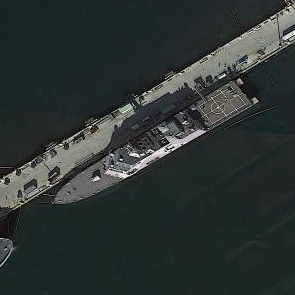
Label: Freedom-class_combat_ship